Question: I have a page in which I have a variable number of AJAX calls to make which are triggered on a common event. The AJAX calls themselves are to update related fields in a SQL database. Once all the calls are complete, I want to refresh the page so that it now reflects the changes just made.
I used the following question/answer on here to get so far..
<URL>
Here is my code so far:
'''
var team_update = function(e) {
var $items = $('.sortable-items');
var XHRs = [];
$items.each(function(){
var team_id = $( this ).attr("id");
var data = {
tid: team_id,
users: $('#' + team_id).sortable('toArray')
};
XHRs.push(
$.ajax({
type: "POST",
url: "update.php",
data: data,
complete: function(data){
}
})
);
});
$.when(XHRs).then(function(){
console.log('Refreshing Screen');
$('#content-wrapper').load( 'index.php' );
});
}
'''
What I was expecting to happen, is that the '$('#content-wrapper').load( 'index.php' );' would fire, once all my ajax() requests had completed. What appears to be happening though, is that the callback is firing once all the requests have been sent, not necessarily after they have completed, and so sometimes my page update still has 'old' data on it.
The graphic below shows my initial page load at the top, which can be ignored. Its the next 4 entries that show the issue. There are 3 POST requests which are my 3 ajax calls to update the DB, and the final GET which is the page refresh. The Page refresh GET fires after all 3 ajax calls have been sent, but it doesn't wait for the last ajax call to complete before it fires. As a consequence, it then gets old data as it completes before the previous ajac call has finished updating the database.

What am I doing wrong here?
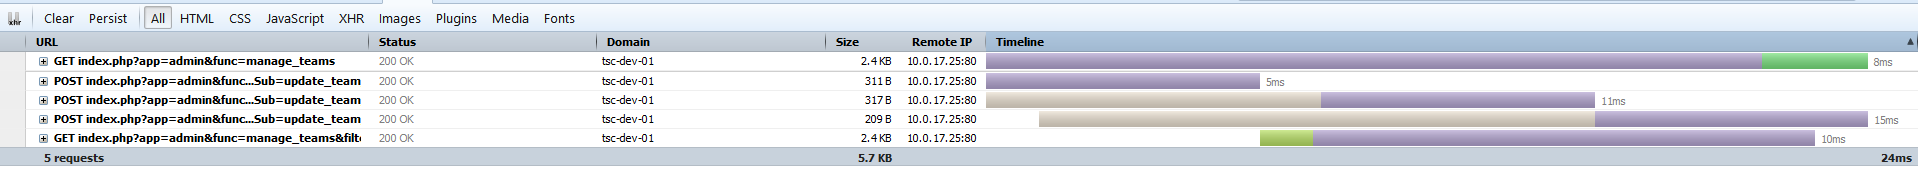
Answer: I recently applied something similar.
'when()' expects a deferred object or list of deferred objects, but if you want to use an array, you need to use 'apply()'.
replace
'''
$.when(XHRs)
'''
with
'''
$.when.apply(null, XHRs)
'''
If this does not work, you might need to wrap your Ajax call in a function:
'''
function SendAjax(data){
return $.ajax({Options as they are in your ajax call});
}
'''
and then push them to XHRs as such:
'''
XHRs.push(SendAjax(data));
'''
the following is how I implemented this in my code, you can adapt this if needed:
'''
//We want to notify how many memberships have been made after they're all made. since they're async, we'll need to use promises
//however, because we repeat the same ajax call with different parameters, we need to push them to an array and then apply() them.
checkedBoxes.each(function () {
createArray.push(CreateMembershipsAjax(this));
});
//we did the work before we start creating them, so show some progress;
add1ToProgress();
$.when.apply(null, createArray).done(function () {
//this function will only start once all ajax calls have been successfull.
divCreated.append(membershipCount + " memberships created:");
MembershipsCreated = true;
window.close();
});
...
CreateMembershipsAjax(element){
//process element, create Data from it;
return $.ajax({option});
}
'''
And yes, the comments are actually in my code and not just added for clarification on this page.